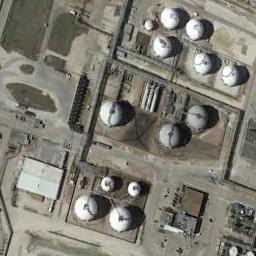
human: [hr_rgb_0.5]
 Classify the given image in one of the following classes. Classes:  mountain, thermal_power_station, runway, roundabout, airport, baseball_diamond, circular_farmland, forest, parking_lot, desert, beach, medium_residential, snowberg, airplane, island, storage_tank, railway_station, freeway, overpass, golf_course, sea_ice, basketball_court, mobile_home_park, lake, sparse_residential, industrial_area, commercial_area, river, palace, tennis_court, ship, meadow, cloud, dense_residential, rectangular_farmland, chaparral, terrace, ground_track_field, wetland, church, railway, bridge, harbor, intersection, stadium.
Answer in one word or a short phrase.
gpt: storage_tank